【题型】填空题　【知识点】解析几何　【难度】easy
椭圆$\frac{x^2}{a^2}+\frac{y^2}{b^2}=1(a>b>0)$的左、右焦点分别为$F_1,F_2$，过$F_2$作$x$轴的垂线交椭圆于$P,Q$，若$\triangle F_1PQ$为等腰直角三角形，则椭圆的离心率为$\underline{\quad\quad}$．
【解答】
【答案】$\sqrt{2}-1$

【知识点】椭圆定义及辨析、求椭圆的离心率或离心率的取值范围

【分析】根据给定条件，结合椭圆的定义求出离心率.

【详解】令椭圆的半焦距为$c$，由$PQ\perp x$轴，$\triangle F_1PQ$为等腰直角三角形，得$|PF_2|=|F_1F_2|=2c$，
$|PF_1|=\sqrt{2}|F_1F_2|=2\sqrt{2}c$，由椭圆的定义得$|PF_1|+|PF_2|=2a$，即$2\sqrt{2}c+2c=2a$，
所以椭圆的离心率$e=\frac{c}{a}=\frac{1}{\sqrt{2}+1}=\sqrt{2}-1$．

故答案为：$\sqrt{2}-1$

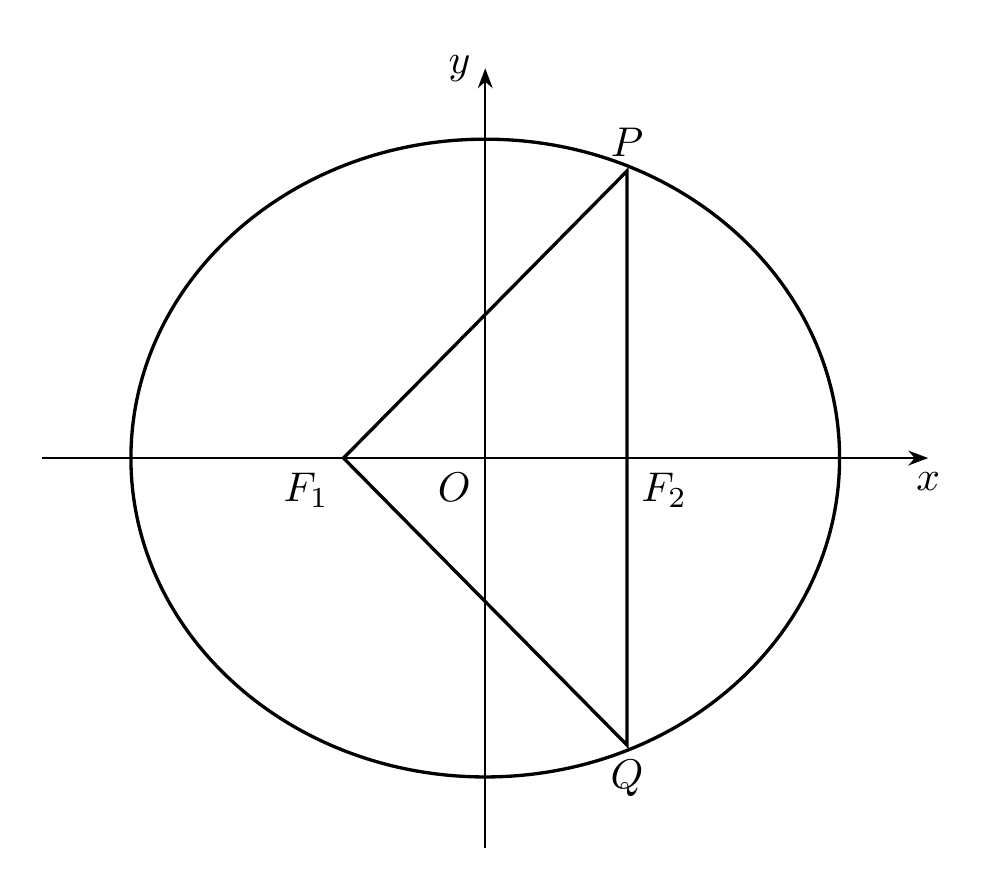